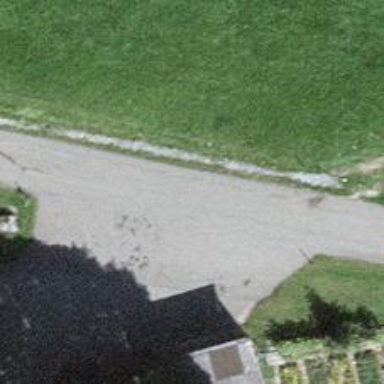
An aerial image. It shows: Service road with asphalt surface. The tracktype is grade1.